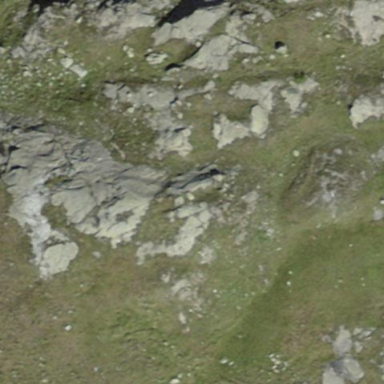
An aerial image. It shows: Landscape dominated by bare rock.